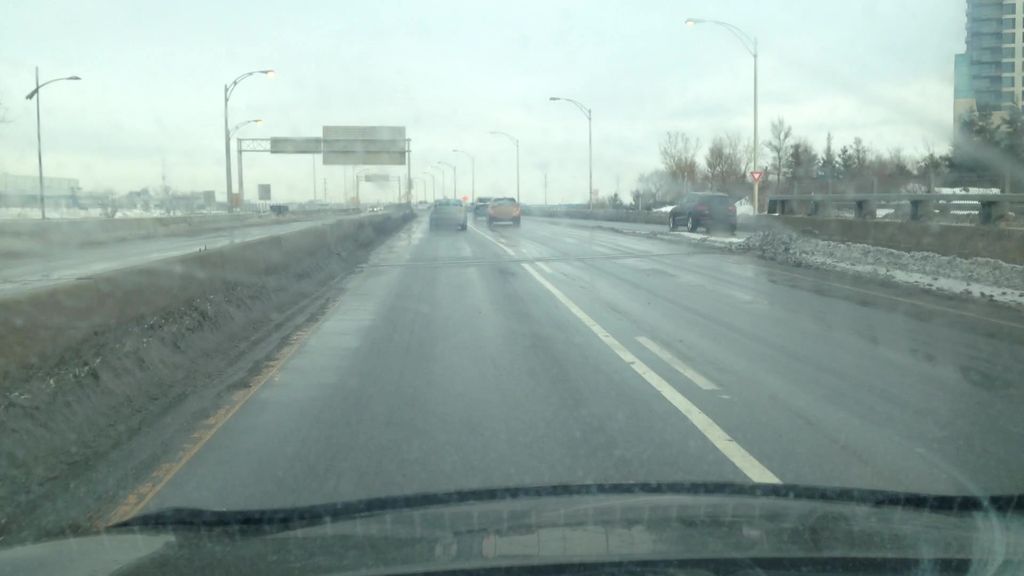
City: montreal